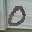
Label: 0